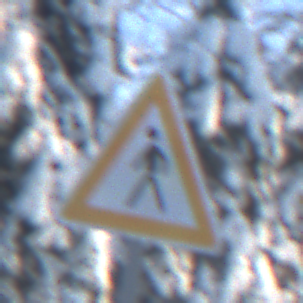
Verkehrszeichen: FussgaengerRechts
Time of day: MorningAfternoon
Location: Outdoor (Nature)
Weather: Clear
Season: Winter
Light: Natural